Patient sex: M
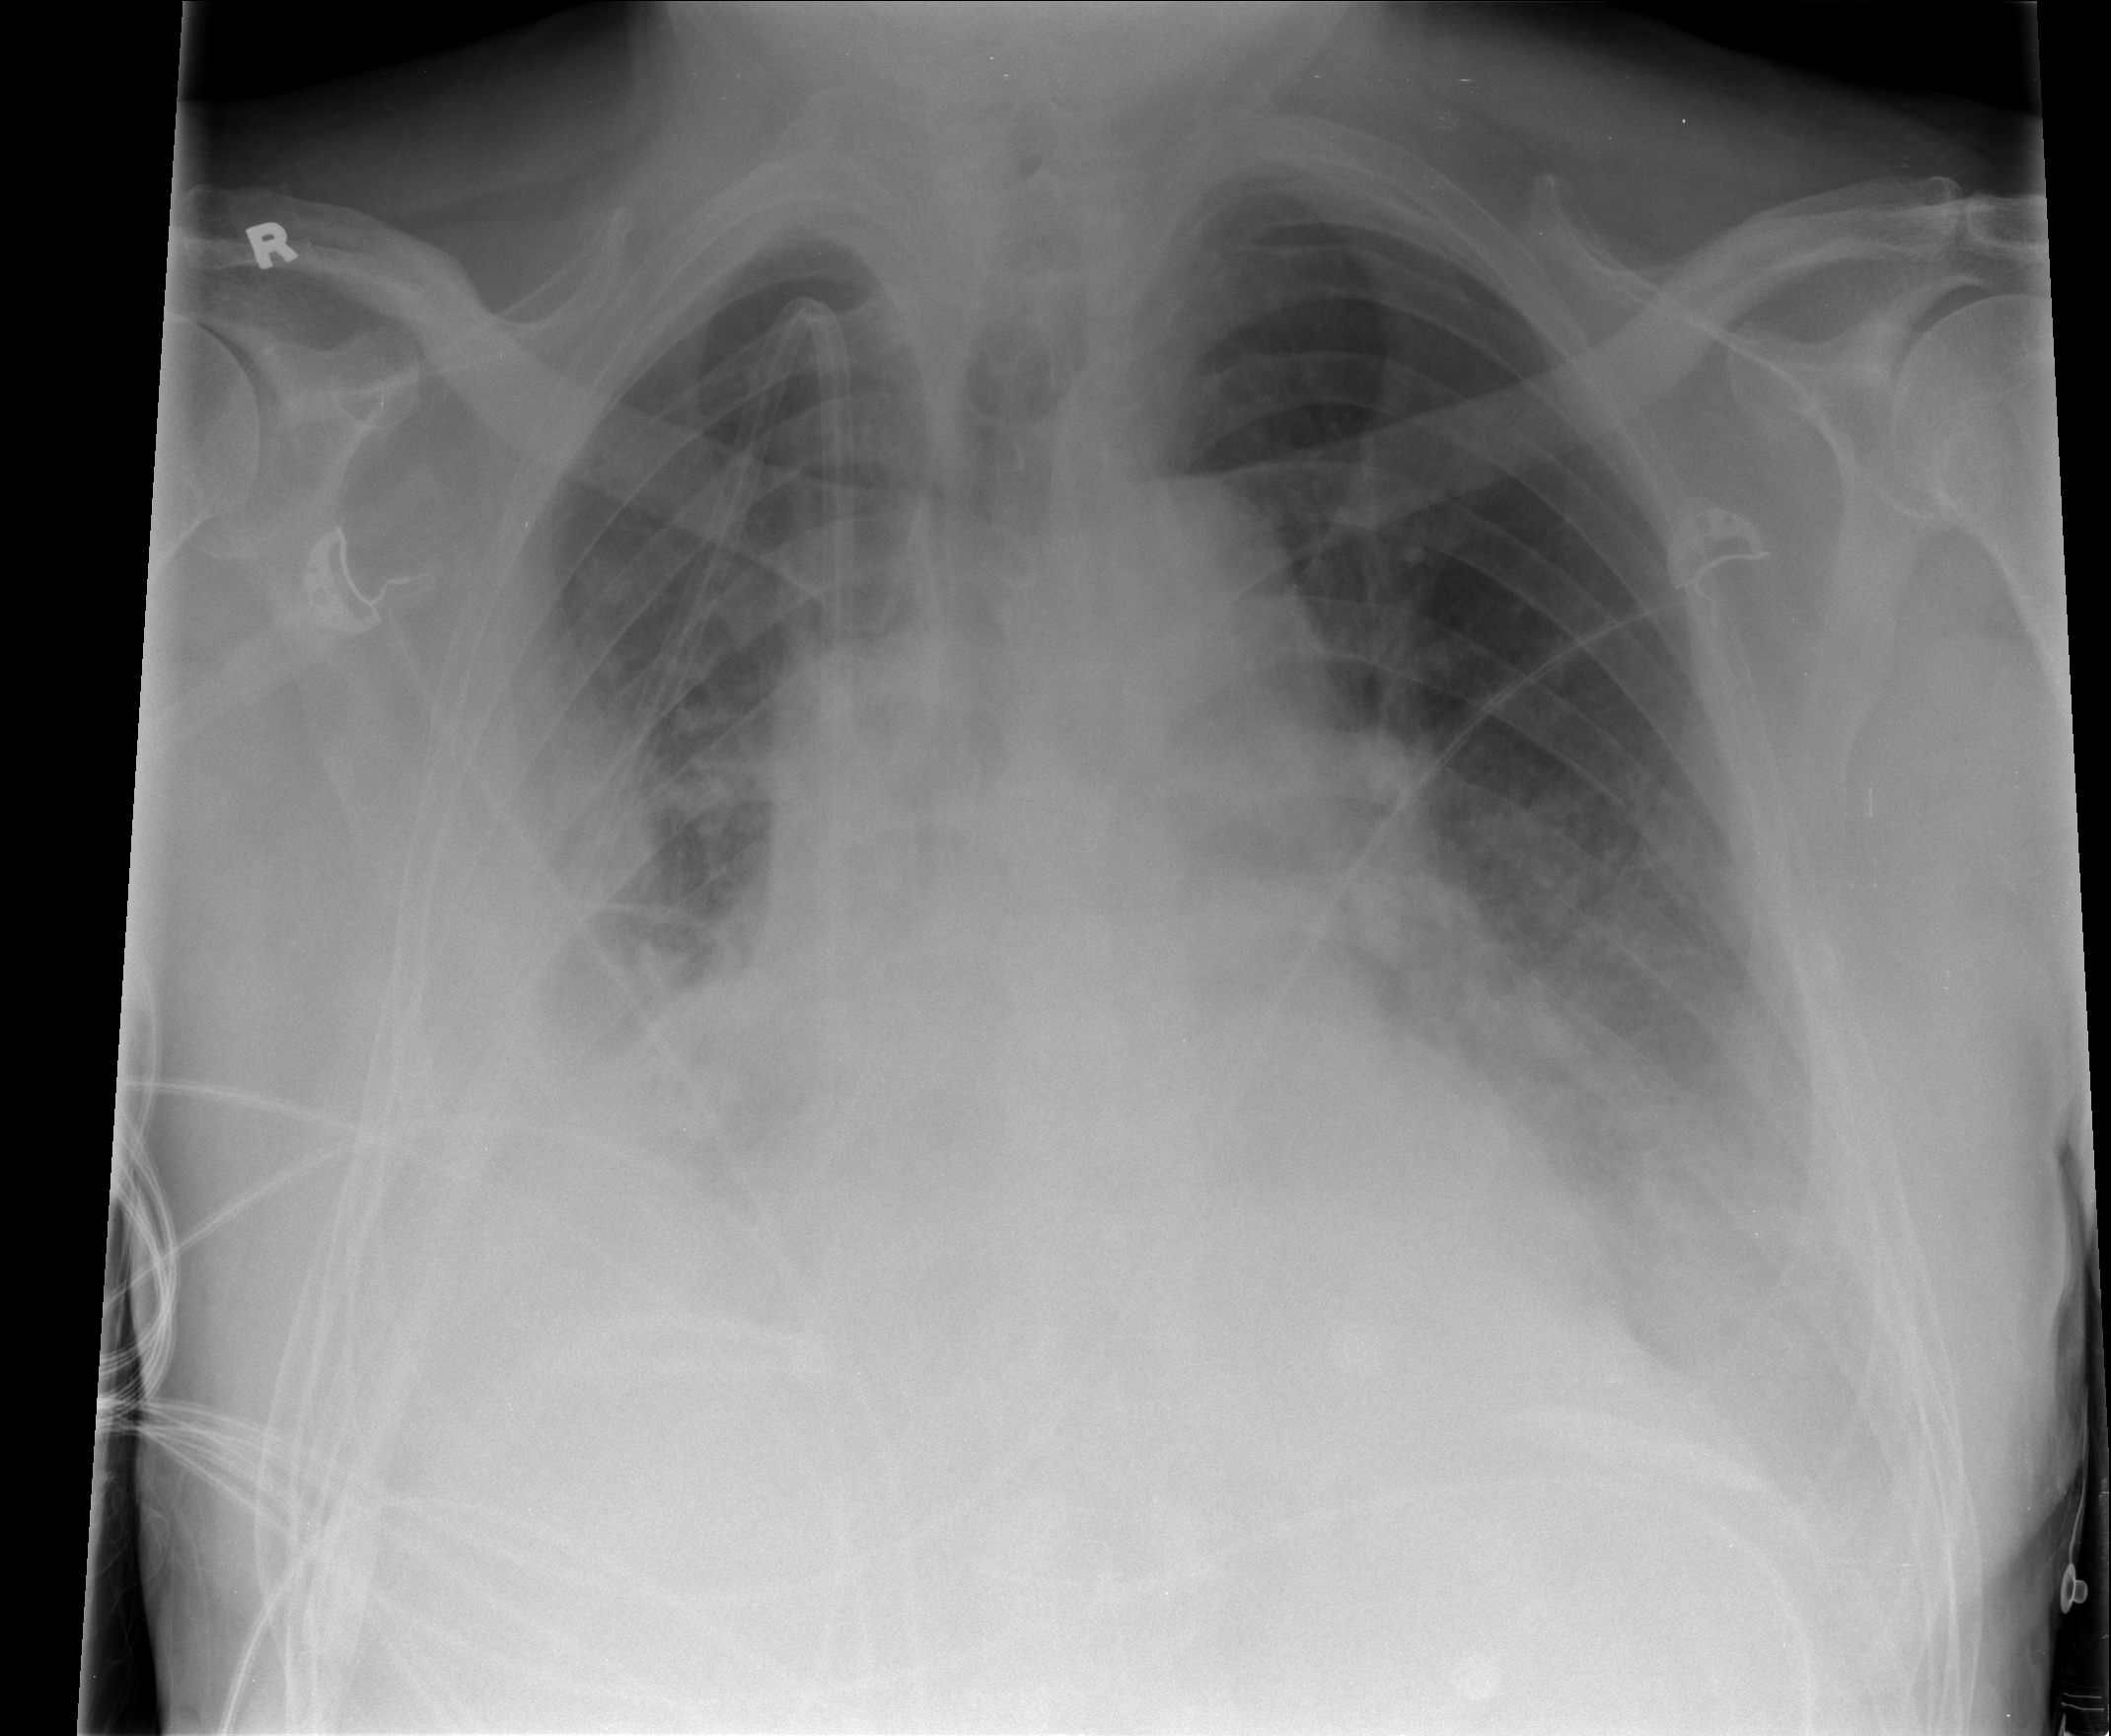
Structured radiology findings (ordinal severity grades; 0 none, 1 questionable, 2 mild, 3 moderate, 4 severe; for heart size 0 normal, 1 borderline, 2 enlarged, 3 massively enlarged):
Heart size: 0
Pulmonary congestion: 0
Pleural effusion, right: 2
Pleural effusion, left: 2
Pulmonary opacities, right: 0
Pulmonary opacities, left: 0
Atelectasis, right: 2
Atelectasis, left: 2